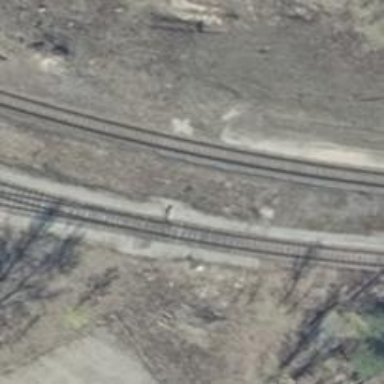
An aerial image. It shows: Railway switch.